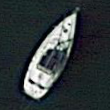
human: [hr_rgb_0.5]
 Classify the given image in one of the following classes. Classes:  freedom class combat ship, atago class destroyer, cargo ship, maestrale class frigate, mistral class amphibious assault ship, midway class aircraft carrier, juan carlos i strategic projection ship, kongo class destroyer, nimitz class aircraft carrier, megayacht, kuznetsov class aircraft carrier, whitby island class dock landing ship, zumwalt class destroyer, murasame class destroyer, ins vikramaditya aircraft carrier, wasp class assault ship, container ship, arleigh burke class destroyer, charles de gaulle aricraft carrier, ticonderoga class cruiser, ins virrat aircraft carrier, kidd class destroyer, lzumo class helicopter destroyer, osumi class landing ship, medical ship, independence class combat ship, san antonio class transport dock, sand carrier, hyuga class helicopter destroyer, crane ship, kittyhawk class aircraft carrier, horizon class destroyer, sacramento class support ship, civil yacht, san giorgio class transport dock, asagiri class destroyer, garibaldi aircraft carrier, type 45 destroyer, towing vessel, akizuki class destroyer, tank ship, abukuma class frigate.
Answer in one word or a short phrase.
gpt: Civil yacht